Question: I cannot get ipython notebook to launch. I used the command "ipython notebook" in command prompt but I got an error saying that "ipython" is not recognized as a command. I have Python 3.3 and ipython 1.2.1. This command works on my other Windows machine and I used the same process to install ipython. The only difference is that I am using Python 2.7 on my other Windows machine. I feel like there is a really simple fix or I have made a silly error. Any ideas?
I tried ThomasK's suggestion in the comments below and received the following error displayed in the image below.

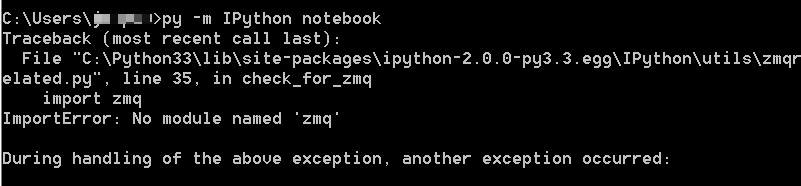
Answer: Reposting as an answer:
Looks like you don't have pyzmq installed. You can install it with pip or an exe installer. But there will probably be other things you don't have set up. We recommend downloading something like Anaconda, which includes all the necessary packages. If you want to use Python 3, you could try Pyzo, which is similar.